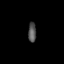
Tissue: prostate
Cell type: T cells
Senescence score: 0.3374
Nuclear area (px): 153
Mean DAPI intensity: 83.967